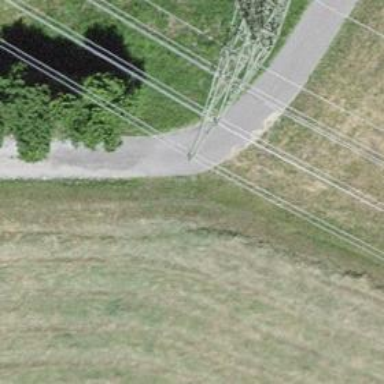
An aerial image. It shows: Paved service road.